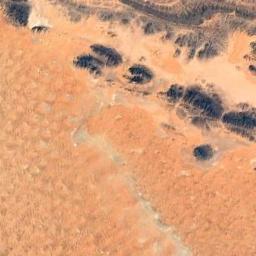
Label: desert